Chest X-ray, PA view. Patient: 61 years old, sex M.
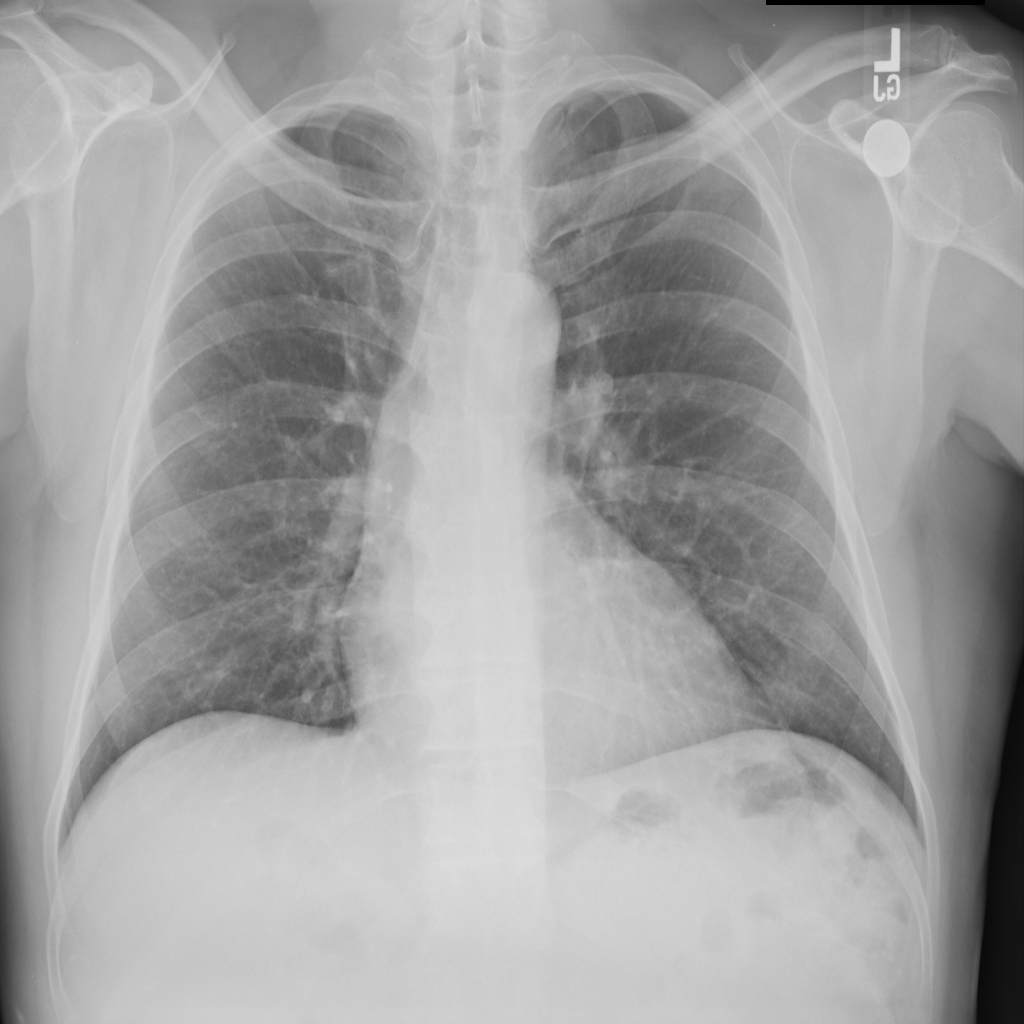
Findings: No Finding